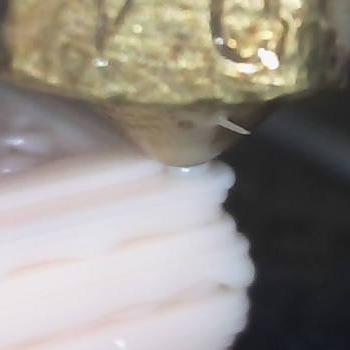
Flow rate: 126%